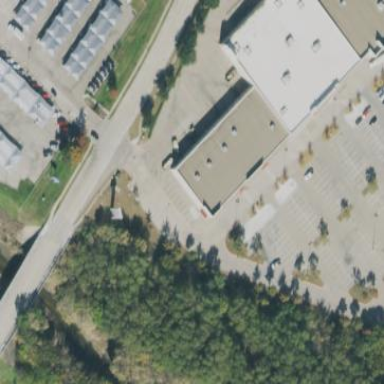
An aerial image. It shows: Retail building.